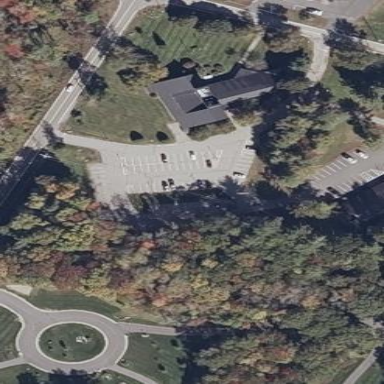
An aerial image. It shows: Parking area.